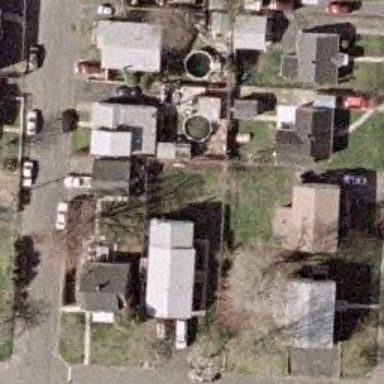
It is a medium residential area .